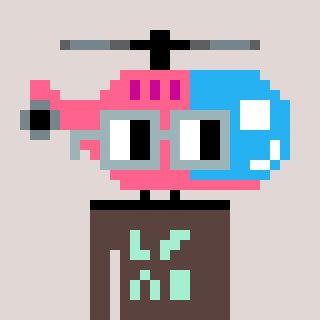
a pixel art character with square dark gray glasses, a helicopter-shaped head and a darkbrown-colored body on a warm background